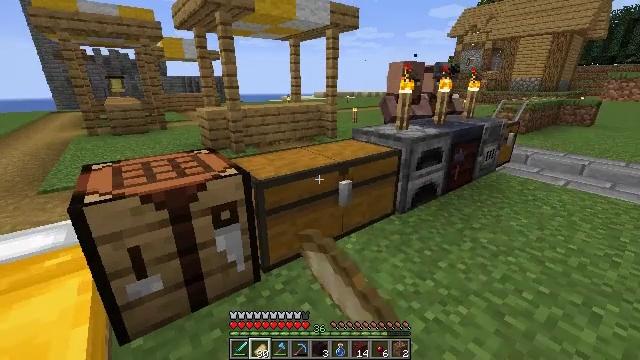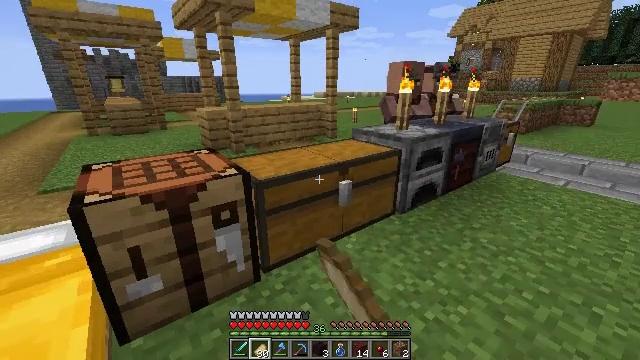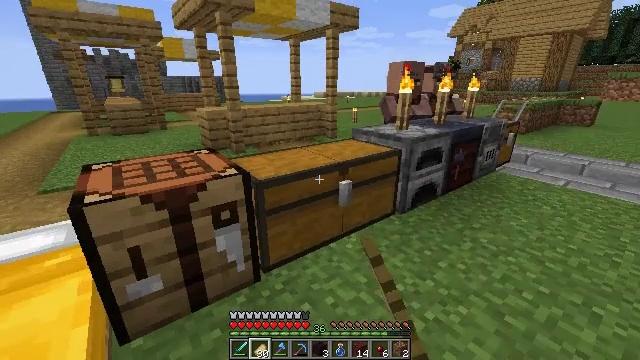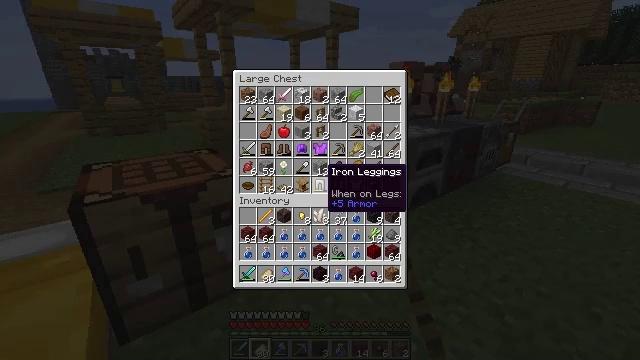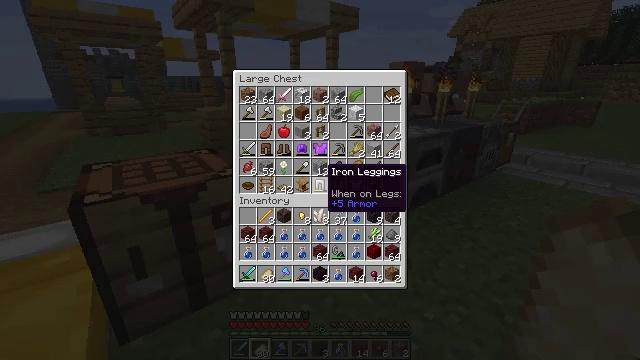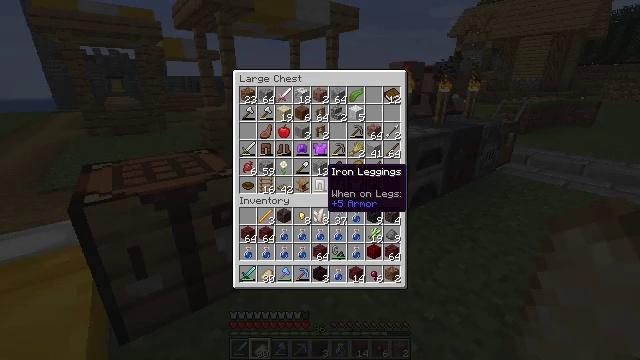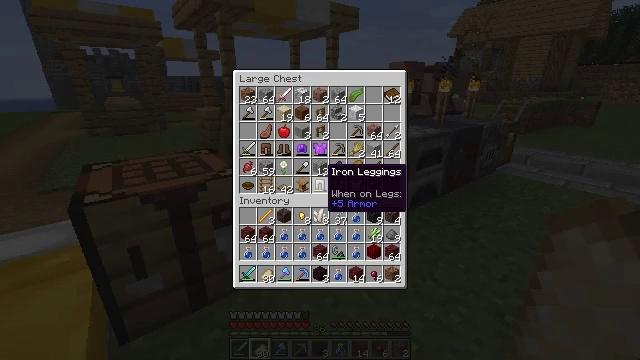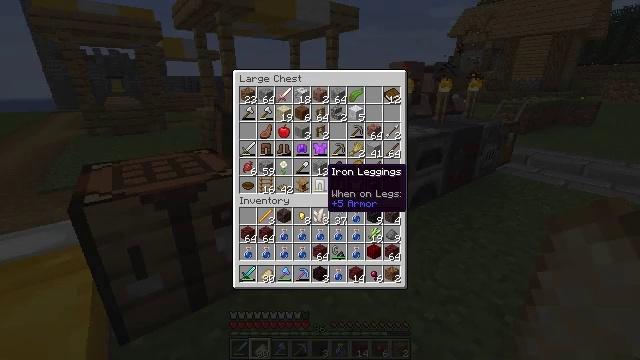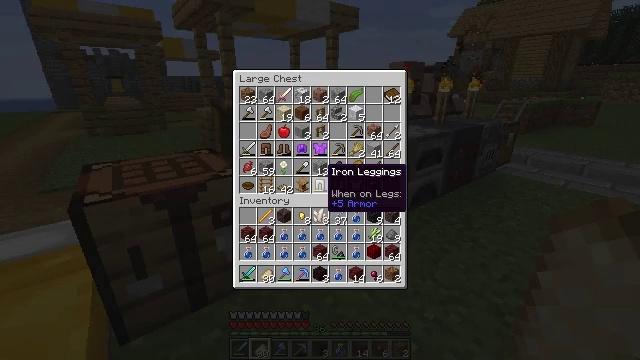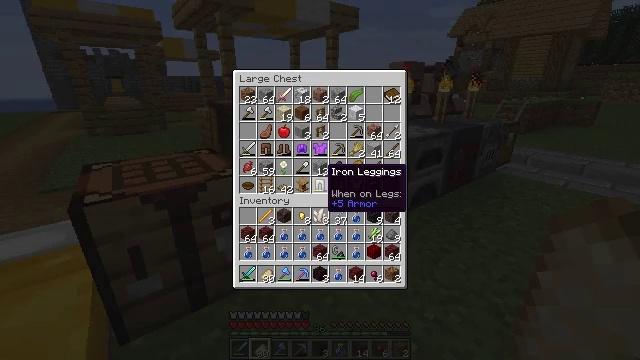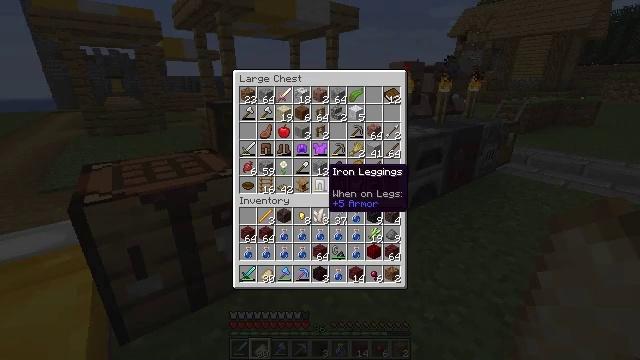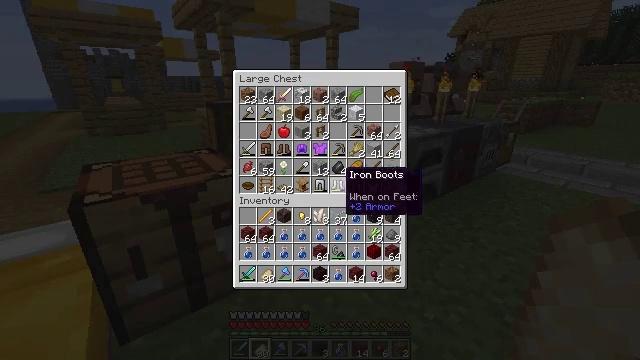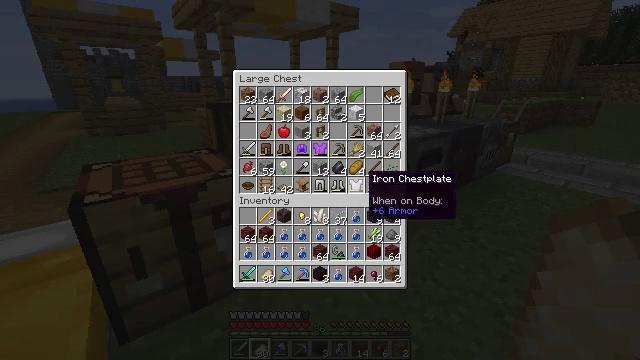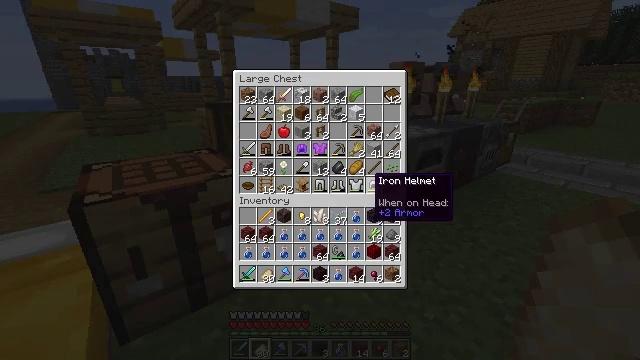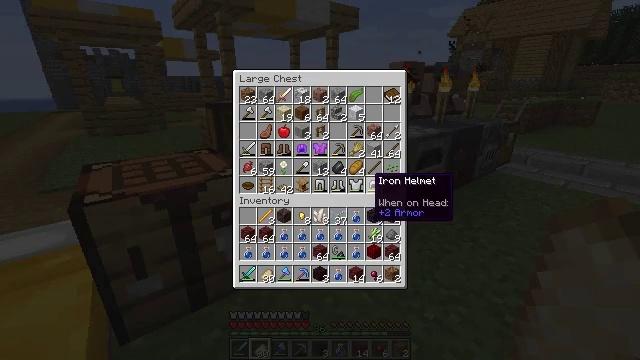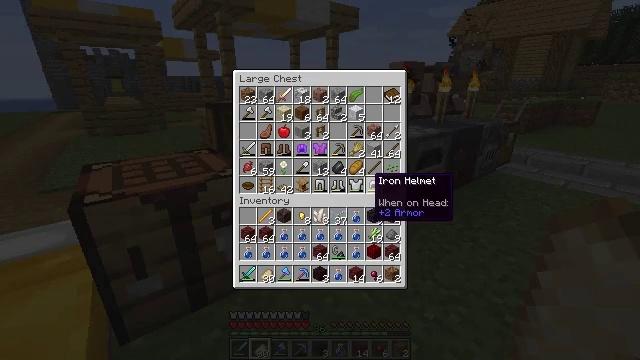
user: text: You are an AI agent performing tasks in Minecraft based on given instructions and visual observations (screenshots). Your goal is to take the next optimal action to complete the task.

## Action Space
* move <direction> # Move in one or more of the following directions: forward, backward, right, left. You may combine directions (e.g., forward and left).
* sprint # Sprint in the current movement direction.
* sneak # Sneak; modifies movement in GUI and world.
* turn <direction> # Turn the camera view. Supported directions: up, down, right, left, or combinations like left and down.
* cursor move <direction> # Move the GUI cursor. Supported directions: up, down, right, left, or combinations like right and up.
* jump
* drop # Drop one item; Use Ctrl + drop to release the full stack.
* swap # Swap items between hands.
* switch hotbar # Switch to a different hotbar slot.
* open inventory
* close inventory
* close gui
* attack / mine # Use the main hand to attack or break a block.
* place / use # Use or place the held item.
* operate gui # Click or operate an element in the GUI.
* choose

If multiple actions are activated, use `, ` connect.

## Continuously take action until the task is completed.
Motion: motion action
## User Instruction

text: Create sugar from sugarcane.
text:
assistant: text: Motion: no_op
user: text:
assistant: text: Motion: no_op
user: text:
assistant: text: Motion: open gui
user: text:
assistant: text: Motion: no_op
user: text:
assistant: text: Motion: no_op
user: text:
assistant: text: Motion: no_op
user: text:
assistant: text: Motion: no_op
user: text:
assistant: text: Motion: no_op
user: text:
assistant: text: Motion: no_op
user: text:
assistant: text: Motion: no_op
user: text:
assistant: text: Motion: cursor move right
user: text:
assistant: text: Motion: cursor move right
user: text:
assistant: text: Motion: no_op
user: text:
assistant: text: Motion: no_op
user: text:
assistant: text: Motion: no_op
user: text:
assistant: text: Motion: no_op
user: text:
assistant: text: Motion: no_op
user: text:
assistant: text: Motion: no_op
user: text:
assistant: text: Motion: no_op
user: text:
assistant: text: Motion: no_op
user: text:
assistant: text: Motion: no_op
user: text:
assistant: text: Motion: no_op
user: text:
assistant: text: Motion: close gui
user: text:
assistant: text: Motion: no_op
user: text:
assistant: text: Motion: no_op
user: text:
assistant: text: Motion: turn left
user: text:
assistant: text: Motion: turn left
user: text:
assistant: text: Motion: turn left
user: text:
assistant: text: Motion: turn left and up
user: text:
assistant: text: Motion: turn left and up